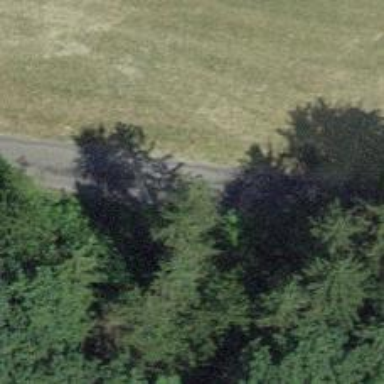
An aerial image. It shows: Unclassified road.